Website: walmart
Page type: payment
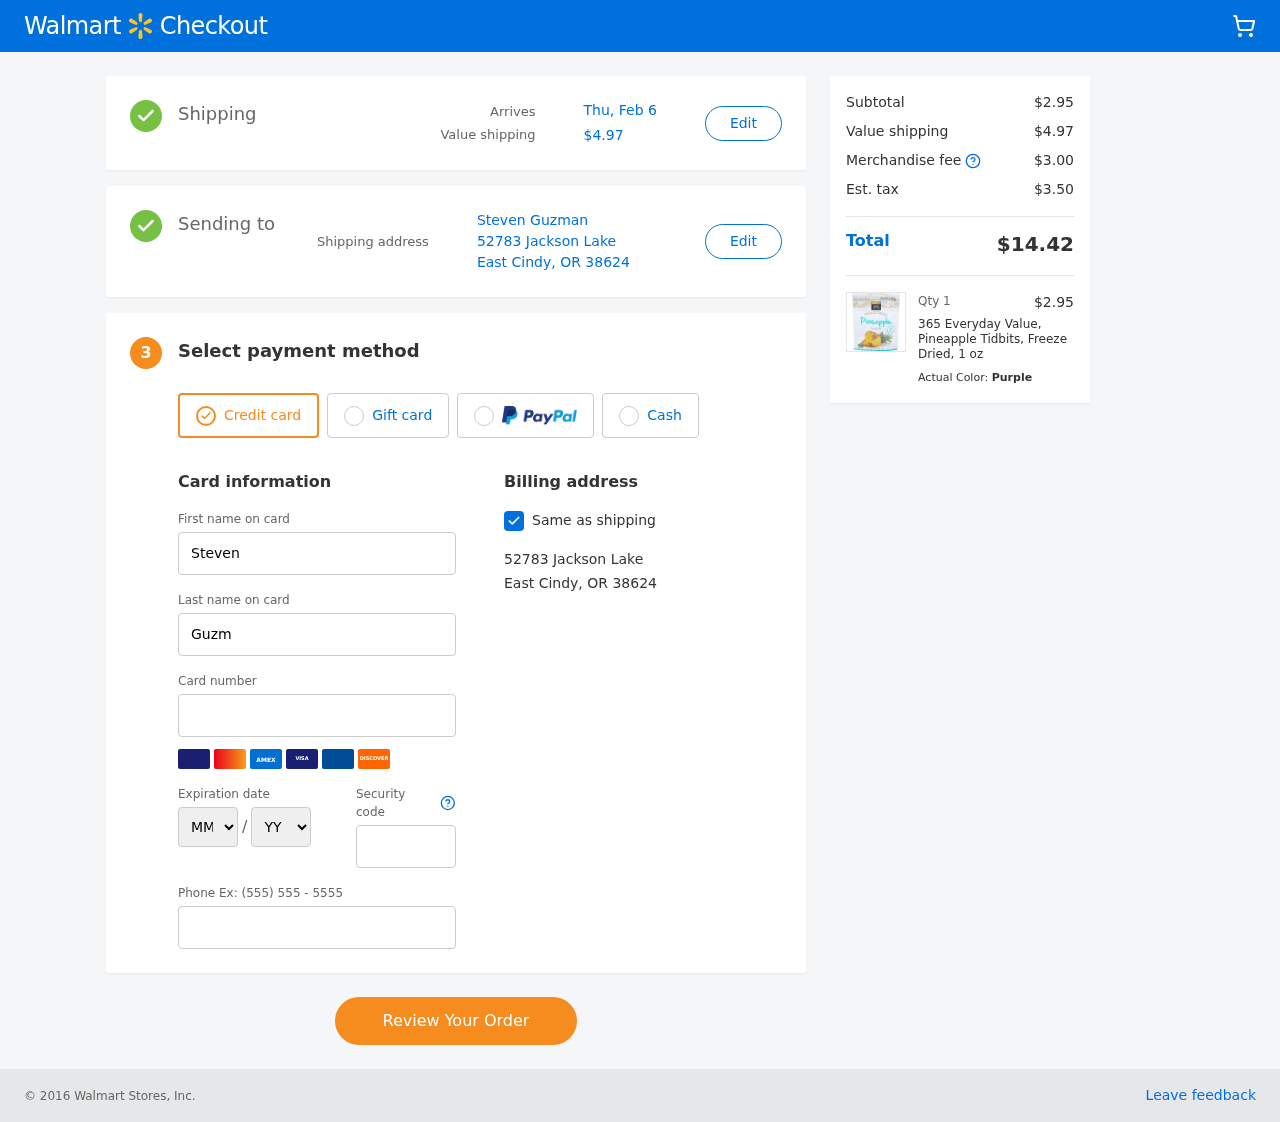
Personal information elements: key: PII_CARD_EXPIRY_MONTH
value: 10
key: PII_CARD_EXPIRY_YEAR
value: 27
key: PII_CITY_STATE_ZIP
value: East Cindy, OR 38624
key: PII_FULLNAME
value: Steven Guzman
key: PII_STREET
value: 52783 Jackson Lake
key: PII_FIRSTNAME
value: Steven
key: PII_LASTNAME
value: Guzman
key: PII_CARD_NUMBER
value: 6011 4802 3825 9152
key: PII_CARD_CVV
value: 902
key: PII_PHONE
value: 6428855039
Product elements: key: PRODUCT1_NAME
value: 365 Everyday Value, Pineapple Tidbits, Freeze Dried, 1 oz
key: PRODUCT1_PRICE
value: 2.95
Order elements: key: ORDER_DELIVERY_DATE
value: Thu, Feb 6
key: ORDER_SHIPPING_COST
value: $4.97
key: ORDER_SUBTOTAL
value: $2.95
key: ORDER_MERCHANDISE_FEE
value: $3.00
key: ORDER_TAX
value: $3.50
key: ORDER_TOTAL
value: $14.42
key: ORDER_NUM_ITEMS
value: Qty 1